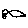
Label: fish